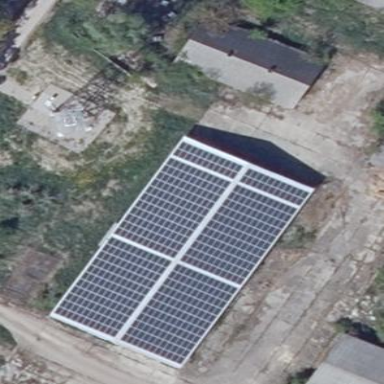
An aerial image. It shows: Building equipped with small solar photovoltaic panel for electricity generation.